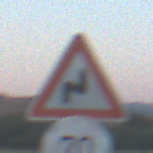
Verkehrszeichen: DoppelkurveRechts
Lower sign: Geschwindigkeit70
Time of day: SunriseSunset
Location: Outdoor (Nature)
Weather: Clear
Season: Winter
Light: Natural